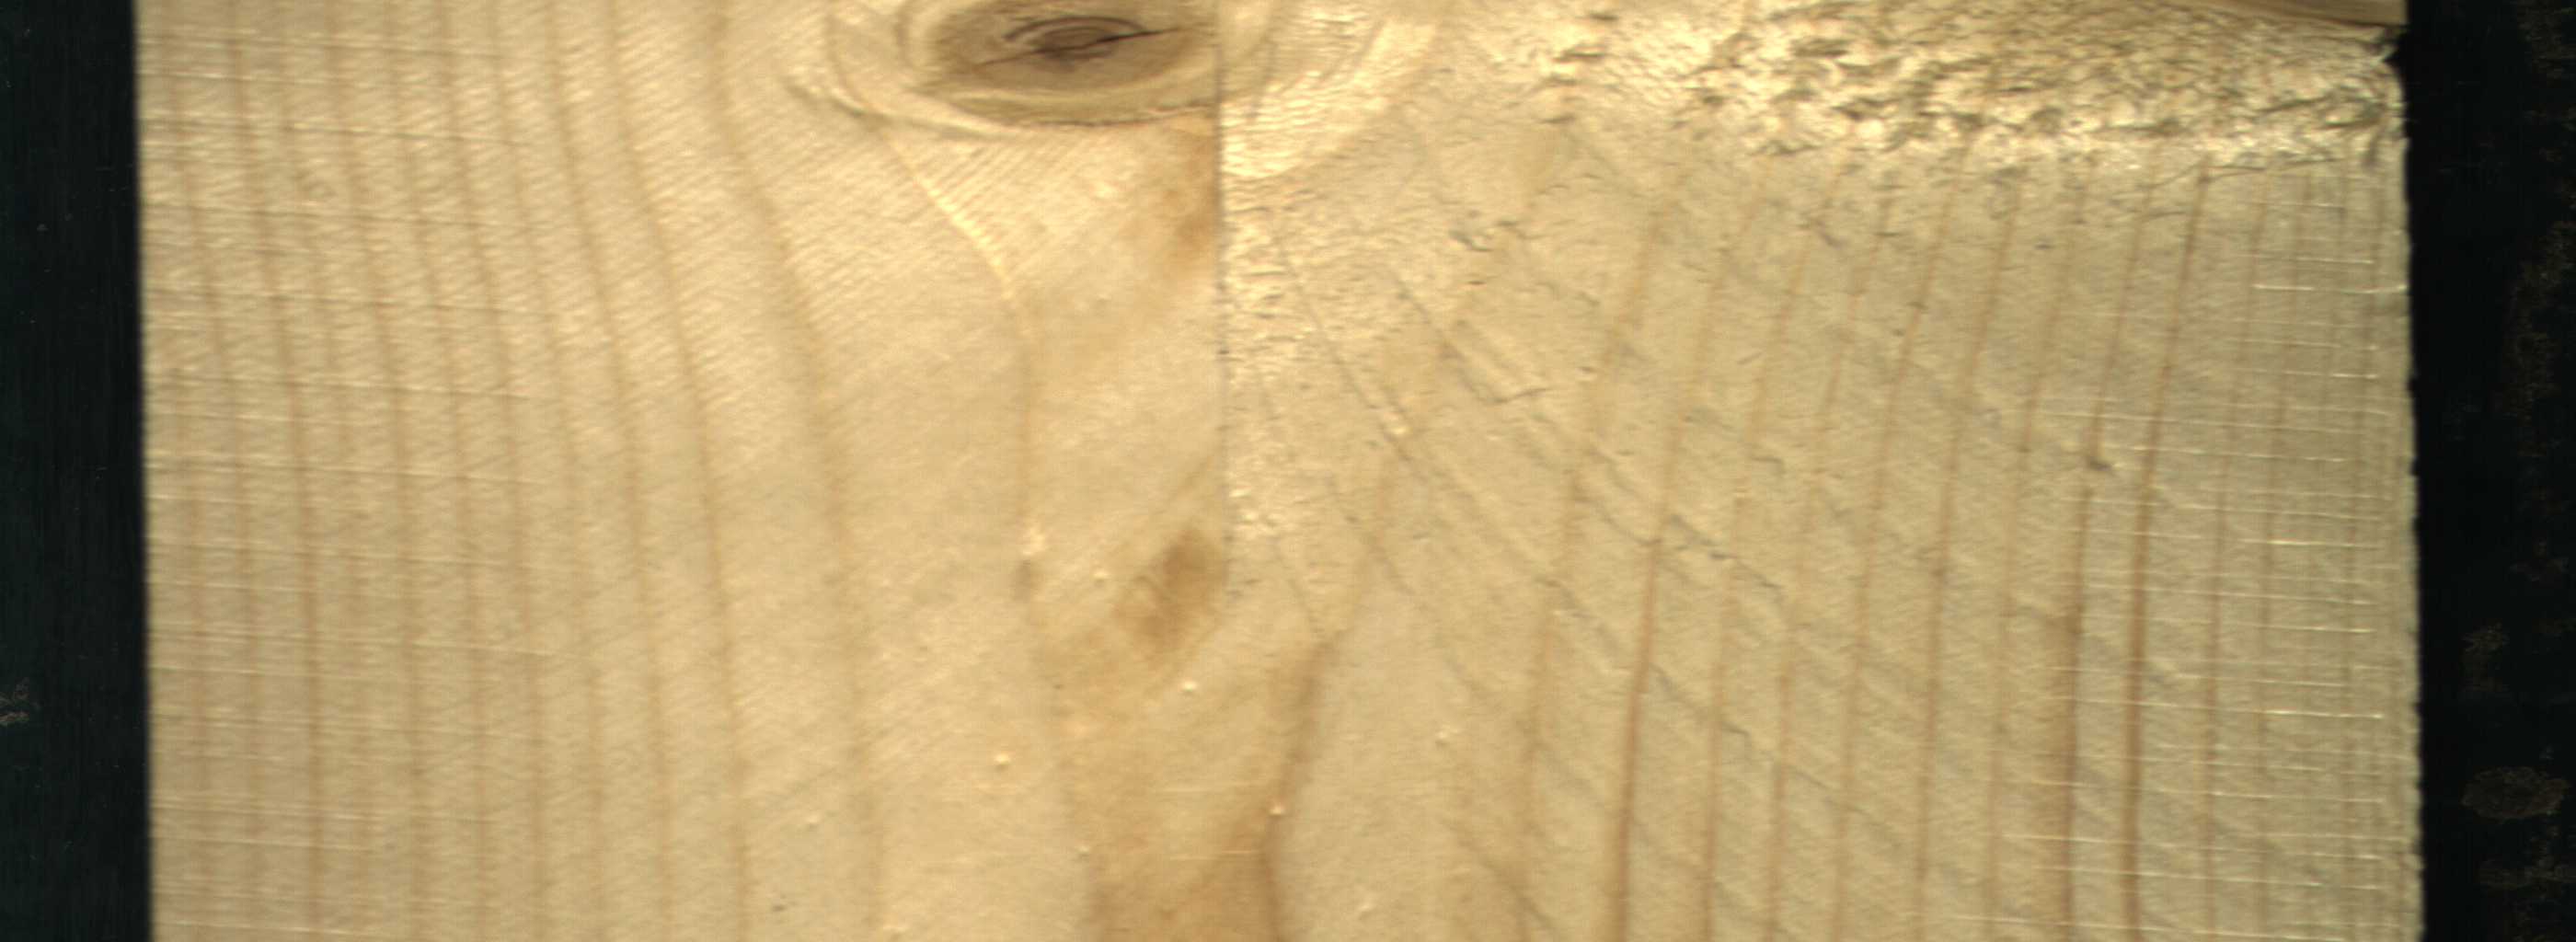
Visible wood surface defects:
knot_with_crack
Live_Knot
Live_Knot